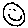
Label: smiley face